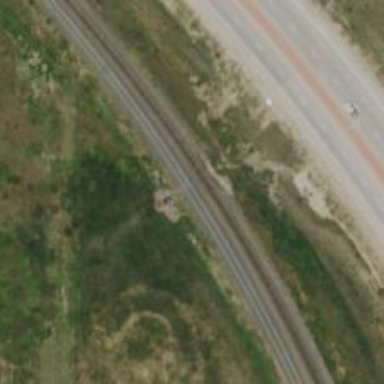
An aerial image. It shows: Railway bridge over siding railway service.